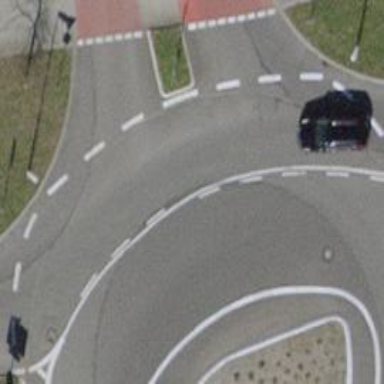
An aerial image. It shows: Residential road with asphalt surface leading to roundabout.